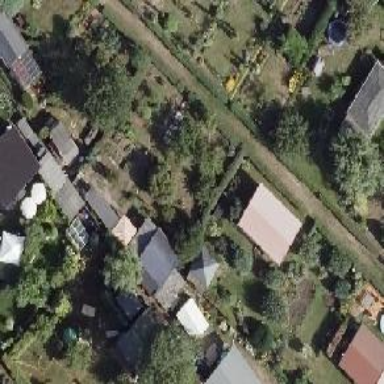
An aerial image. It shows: Plot in the allotments.